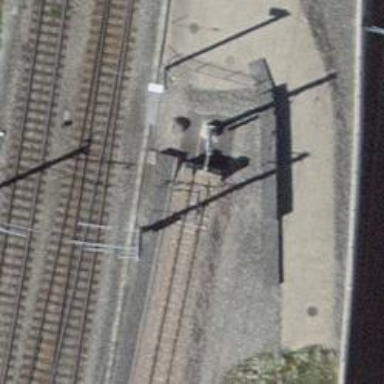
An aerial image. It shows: Railway buffer stop.